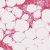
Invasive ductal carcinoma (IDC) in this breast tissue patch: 0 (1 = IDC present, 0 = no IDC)